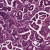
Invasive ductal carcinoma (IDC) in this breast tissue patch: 1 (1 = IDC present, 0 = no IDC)